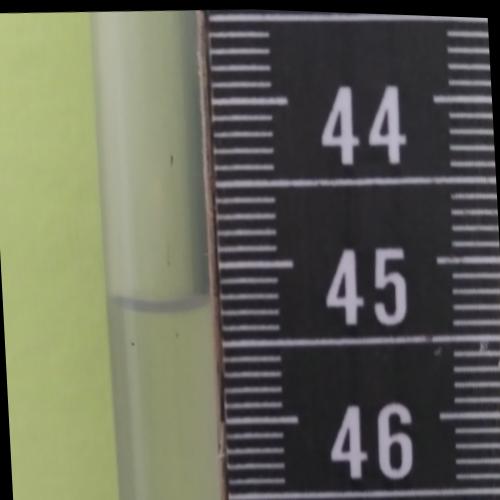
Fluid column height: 45.3 cm